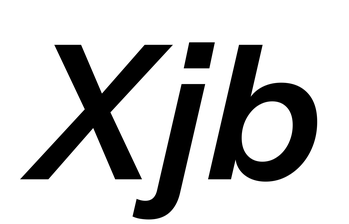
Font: InstrumentSans-Italic_SemiBold_Italic